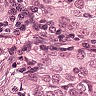
Metastatic tissue present: yes